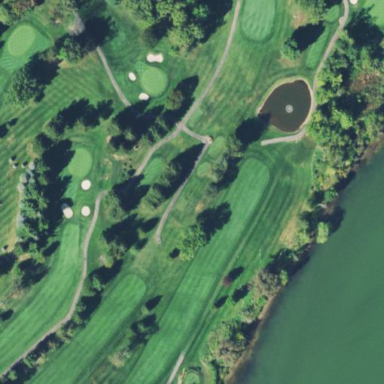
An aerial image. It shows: Golf fairway surrounded by grass.